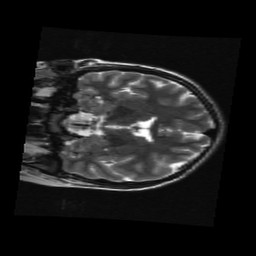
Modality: T2w
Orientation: coronal
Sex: female
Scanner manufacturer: ge
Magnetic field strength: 3 T
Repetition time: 5 s
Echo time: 0.1007 s